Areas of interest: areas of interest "Prologis Zhengzhou East Industrial Park"
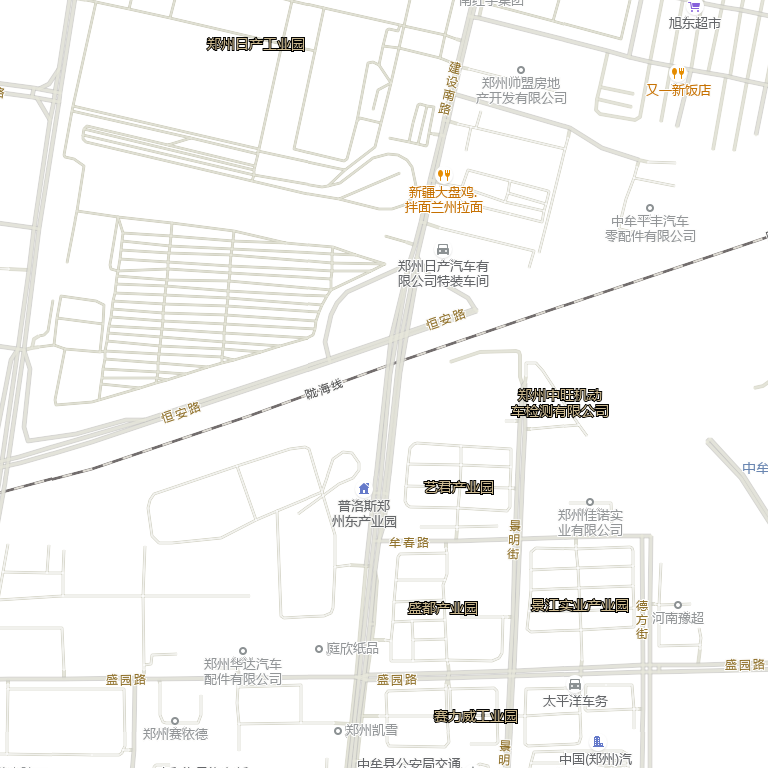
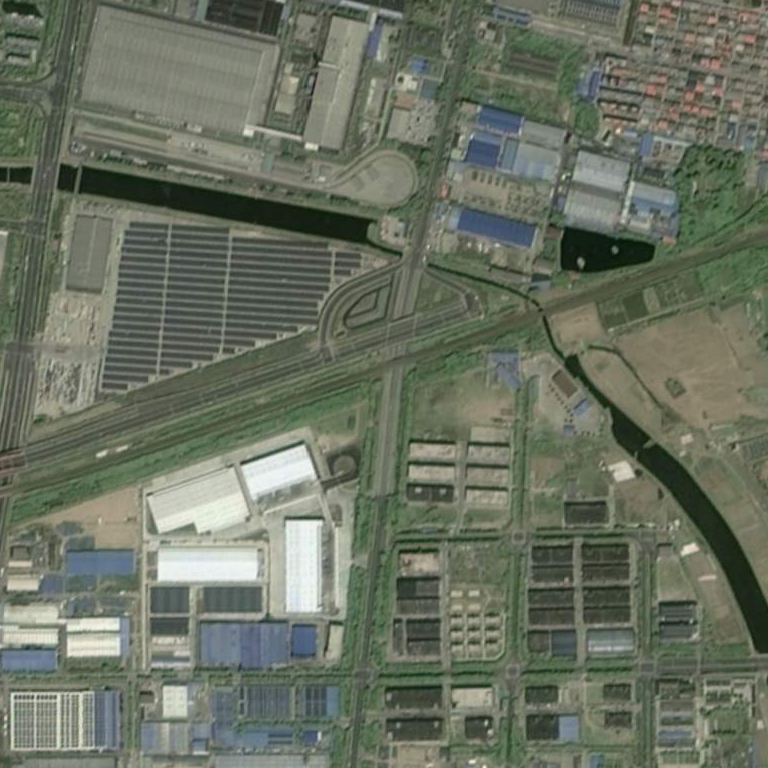